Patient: sex M, age 65
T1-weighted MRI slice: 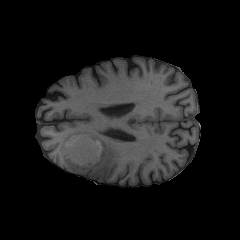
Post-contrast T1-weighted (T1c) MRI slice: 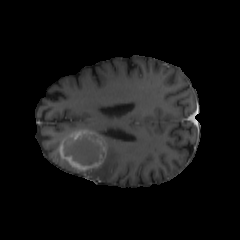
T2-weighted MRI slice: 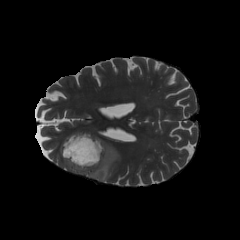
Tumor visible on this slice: yes
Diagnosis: Glioblastoma, IDH-wildtype
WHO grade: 4